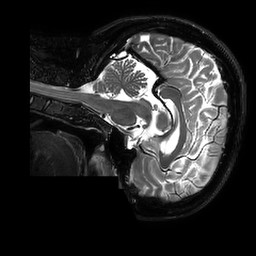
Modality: T2w
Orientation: sagittal
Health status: ill
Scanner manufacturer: philips
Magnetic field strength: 3 T
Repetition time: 2.5 s
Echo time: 0.331 s